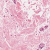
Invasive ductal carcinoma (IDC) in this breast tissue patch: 0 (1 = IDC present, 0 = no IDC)